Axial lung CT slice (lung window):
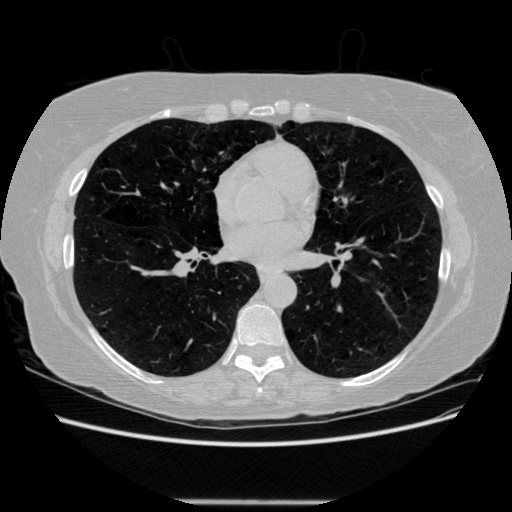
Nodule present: no